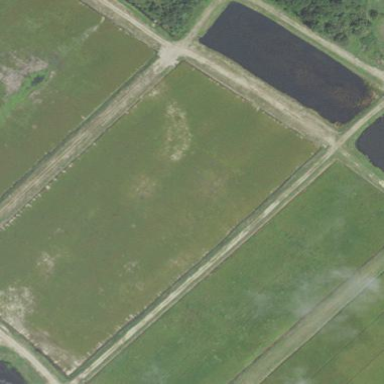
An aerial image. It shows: Farmland area with wetland environment.